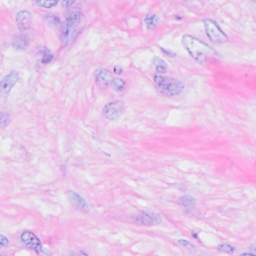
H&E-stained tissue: Breast